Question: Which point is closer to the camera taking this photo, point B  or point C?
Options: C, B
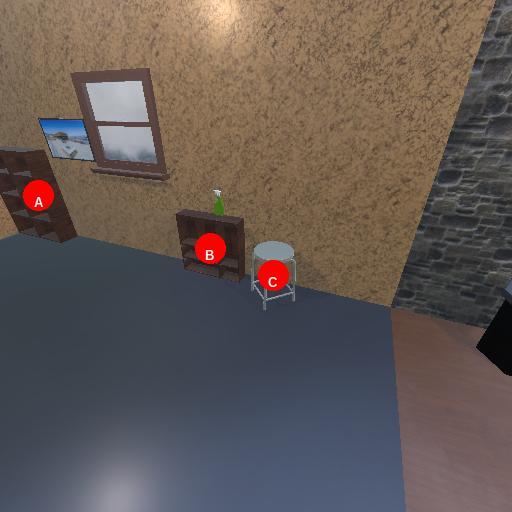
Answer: C